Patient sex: F
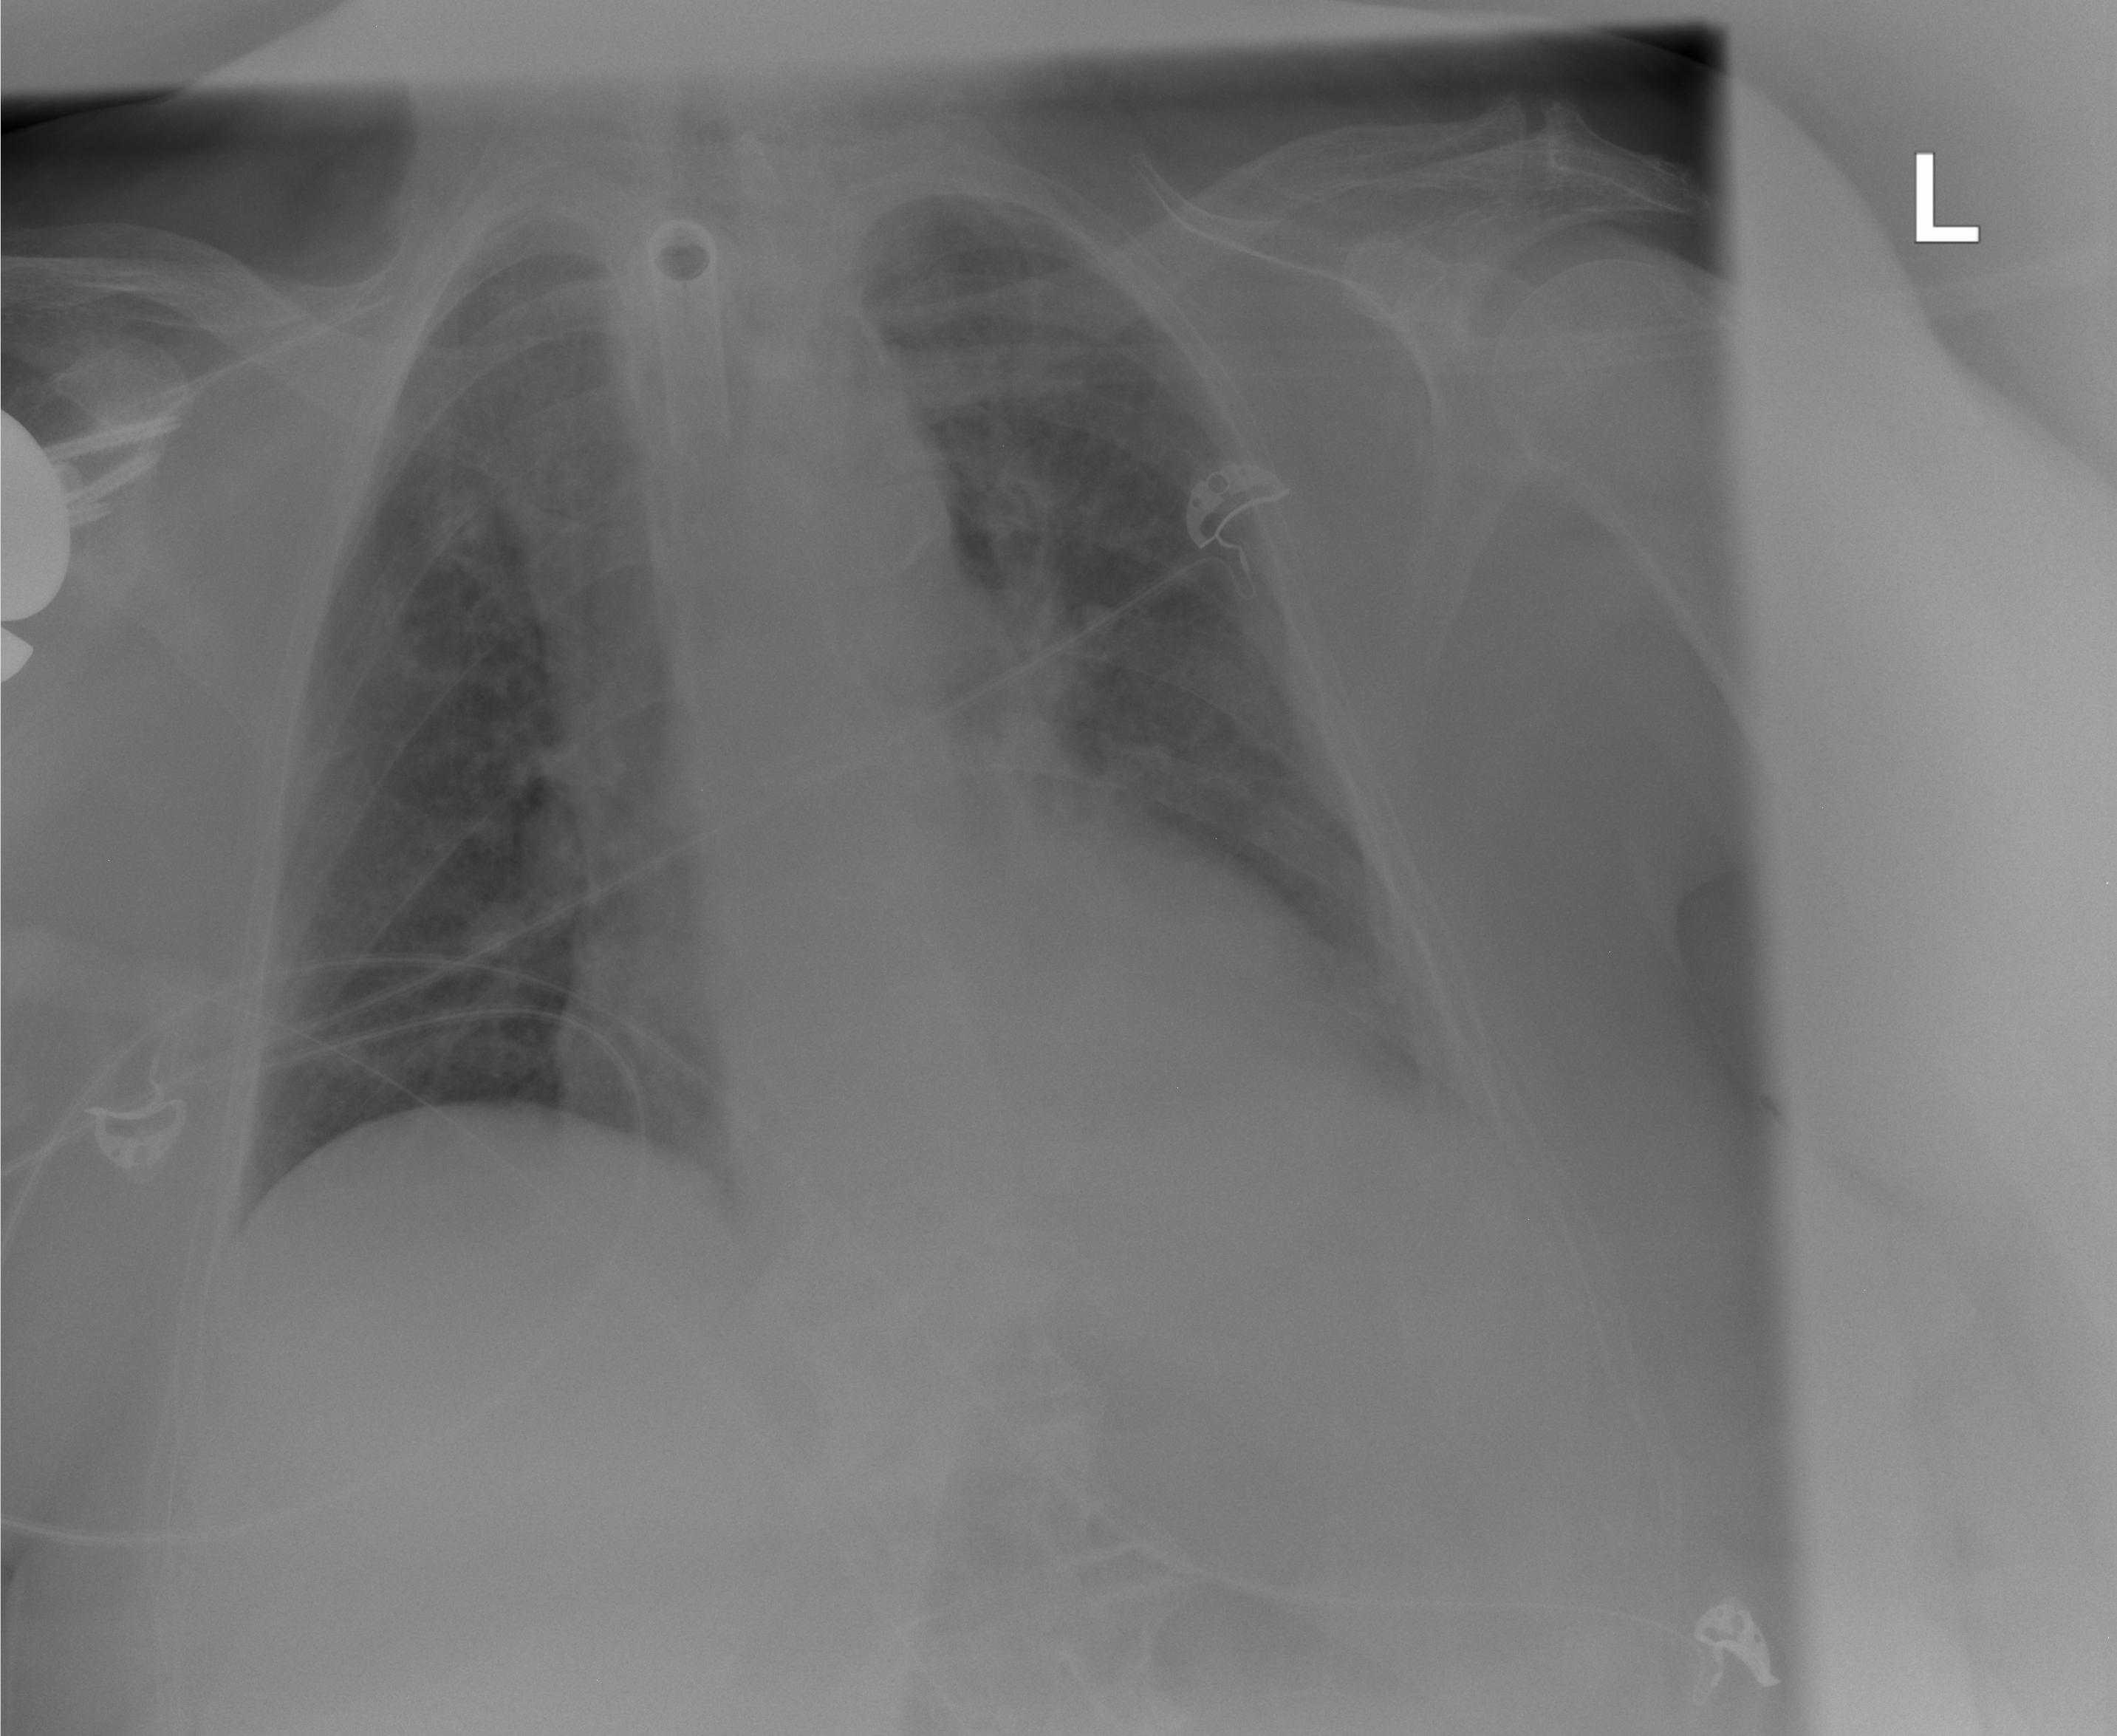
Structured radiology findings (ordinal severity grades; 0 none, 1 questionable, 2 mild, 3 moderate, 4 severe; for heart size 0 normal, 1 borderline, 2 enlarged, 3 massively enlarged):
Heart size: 2
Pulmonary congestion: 0
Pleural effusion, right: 0
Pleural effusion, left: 2
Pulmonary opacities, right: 0
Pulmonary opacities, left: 2
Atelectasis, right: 0
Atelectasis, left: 2